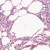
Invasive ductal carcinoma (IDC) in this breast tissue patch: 0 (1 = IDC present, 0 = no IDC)